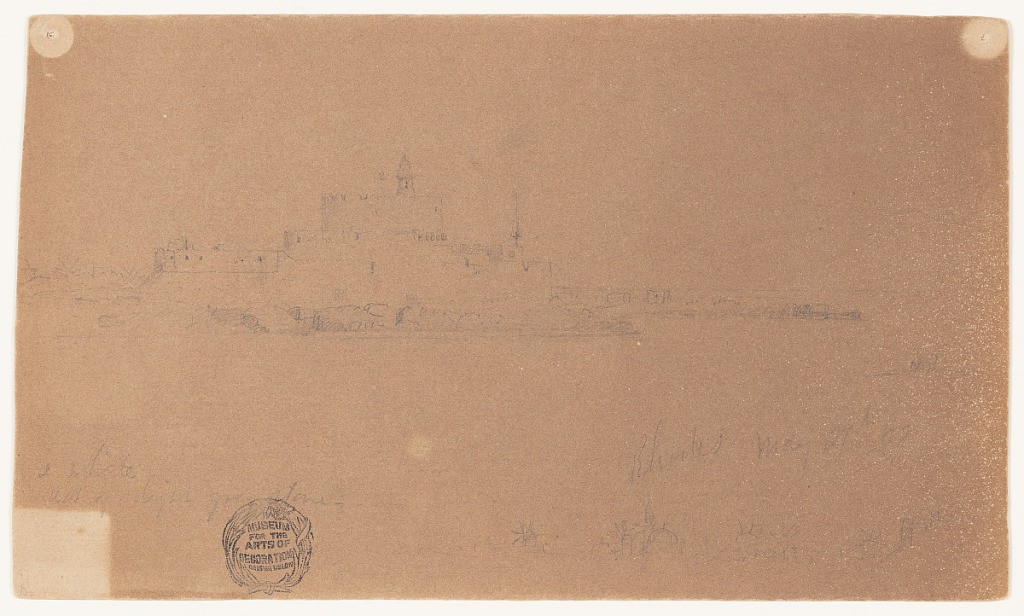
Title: The Fortress of Agios Nikolaos, Rhodes, Greece
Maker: Frederic Edwin Church, American, 1826–1900
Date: May 29, 1868
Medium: Graphite on tan laid paper; verso: graphite
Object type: drawing
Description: Landscape and architecture sketch showing a view of the Fortress of Agios Nikolaos in Rhodes, Greece, as seen from the water. In the foreground, seawater stretches to the middle distance, where it encounters a rocky and abrupt shoreline. At center, the tall, stone walls of a castle dominate the shore. An inner keep with a tower rises higher than the exterior walls. The curving shoreline extends into the distance at right. At lower right, a small vignette of a series of windmills is included.

Verso: Landscape and architecture sketch showing a view of the French Tower, also known as the Tower of Angels, on the coastline of the Greek island and city of Rhodes, as seen from the water. At center left, the crenellated tower is situated on the point of a narrow spit of land. Mountains coastlines are visible in the distance at left, while several windmills are shown to the right of the tower.